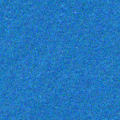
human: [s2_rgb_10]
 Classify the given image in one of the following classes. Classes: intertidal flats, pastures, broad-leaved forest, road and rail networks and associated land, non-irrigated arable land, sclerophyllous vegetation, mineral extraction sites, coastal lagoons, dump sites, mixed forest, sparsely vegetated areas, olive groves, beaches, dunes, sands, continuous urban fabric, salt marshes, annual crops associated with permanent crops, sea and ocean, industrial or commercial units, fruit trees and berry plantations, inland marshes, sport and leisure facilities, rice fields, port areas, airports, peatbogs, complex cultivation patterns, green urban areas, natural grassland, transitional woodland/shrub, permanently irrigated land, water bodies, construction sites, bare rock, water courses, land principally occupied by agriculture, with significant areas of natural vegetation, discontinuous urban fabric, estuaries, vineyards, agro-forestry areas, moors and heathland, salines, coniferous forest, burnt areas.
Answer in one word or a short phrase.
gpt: sea and ocean